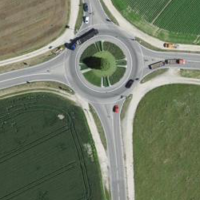
EUNIS habitat code: 52
Species observed at this site:
Ciconia ciconia